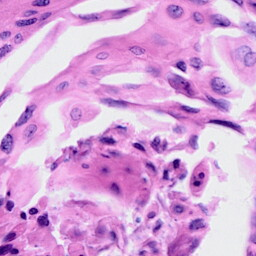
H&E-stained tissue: Cervix